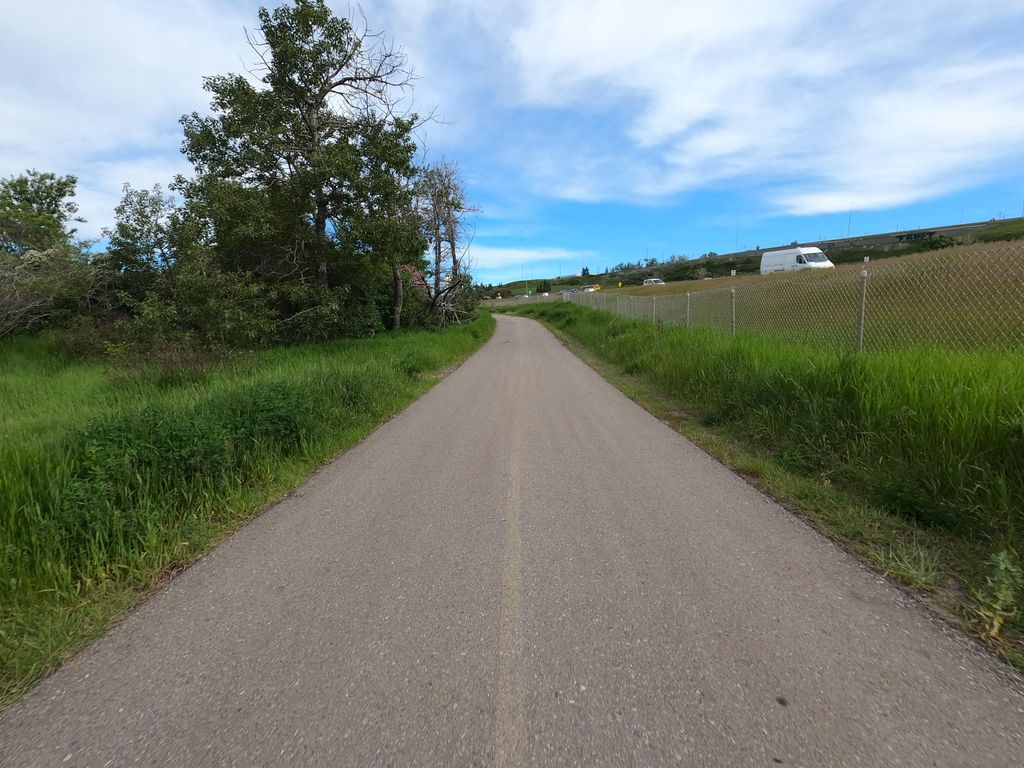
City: calgary